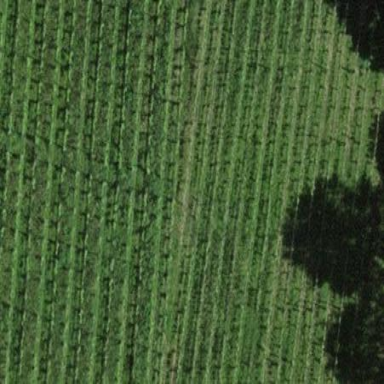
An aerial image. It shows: Beautiful vineyard in the countryside.